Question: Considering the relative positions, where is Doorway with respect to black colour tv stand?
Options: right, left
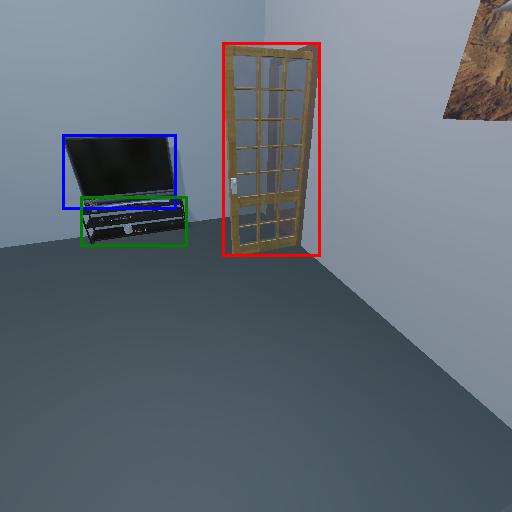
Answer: right